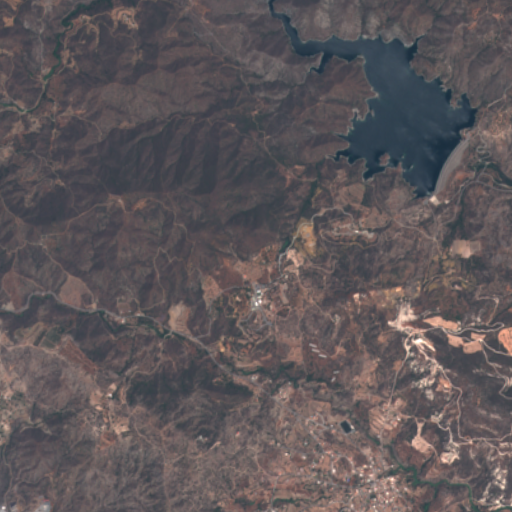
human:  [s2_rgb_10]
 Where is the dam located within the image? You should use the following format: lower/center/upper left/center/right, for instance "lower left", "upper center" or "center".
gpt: The dam is located in the upper right of the image.
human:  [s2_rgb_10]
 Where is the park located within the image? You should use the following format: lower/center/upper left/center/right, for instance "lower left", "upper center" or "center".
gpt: The park is located in the lower right of the image.
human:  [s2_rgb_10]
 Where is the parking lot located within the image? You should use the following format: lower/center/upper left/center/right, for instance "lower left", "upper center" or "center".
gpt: The parking lot is located in the lower right of the image.
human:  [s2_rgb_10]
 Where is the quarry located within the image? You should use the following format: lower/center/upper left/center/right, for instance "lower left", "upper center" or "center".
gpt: The quarry is located in the lower left of the image.
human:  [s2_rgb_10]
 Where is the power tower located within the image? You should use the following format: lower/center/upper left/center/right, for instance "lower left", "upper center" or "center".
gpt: There is no power tower in the image.